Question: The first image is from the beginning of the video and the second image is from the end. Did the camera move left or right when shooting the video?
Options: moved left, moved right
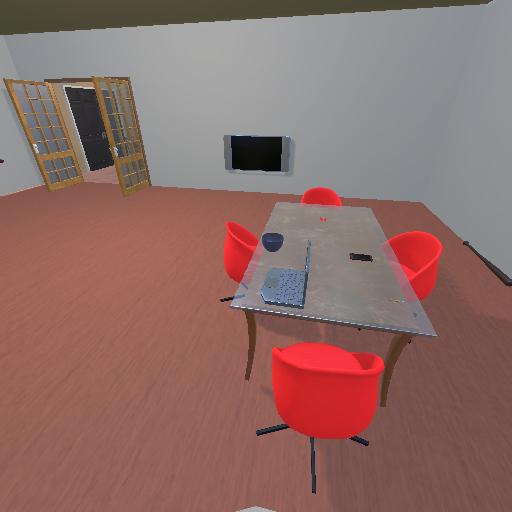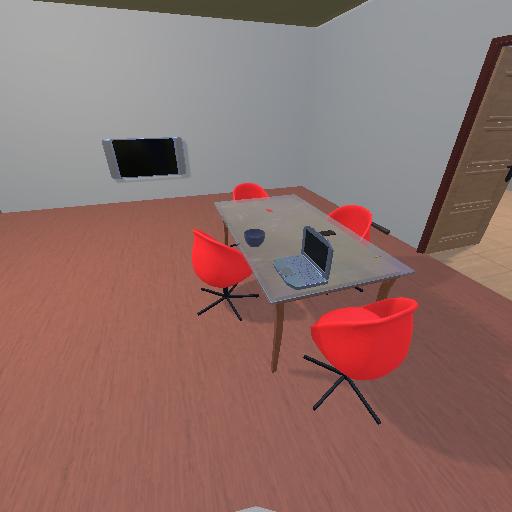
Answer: moved left